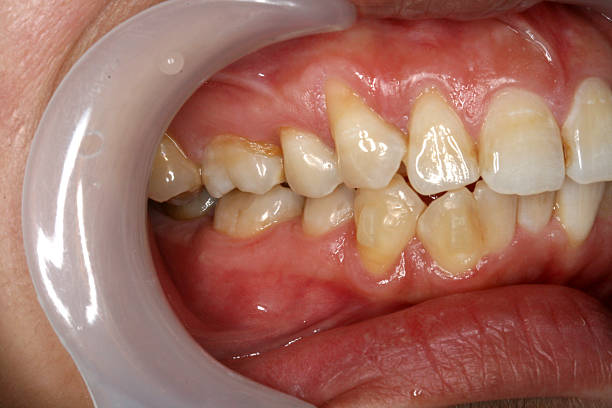
Condition: Gingivitis